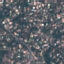
Land use / land cover: Residential